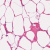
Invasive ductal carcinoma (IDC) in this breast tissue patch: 0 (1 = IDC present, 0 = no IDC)